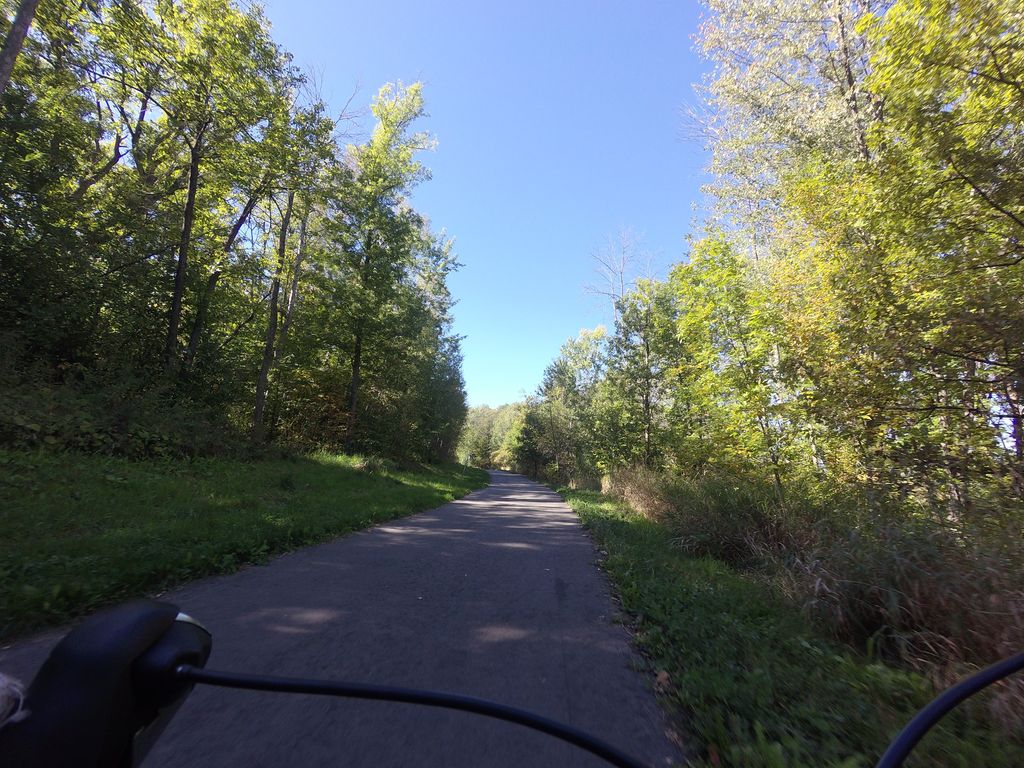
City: ottawa-gatineau